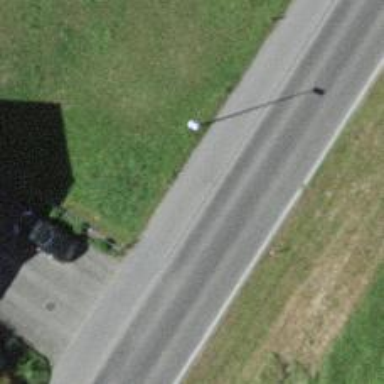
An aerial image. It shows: Sidewalk.